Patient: sex M, age 78
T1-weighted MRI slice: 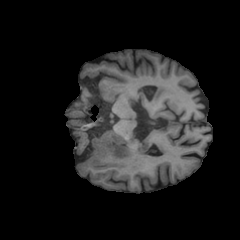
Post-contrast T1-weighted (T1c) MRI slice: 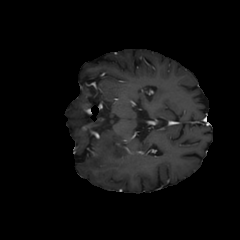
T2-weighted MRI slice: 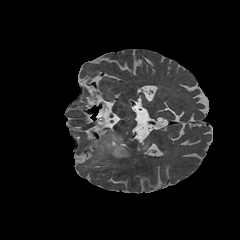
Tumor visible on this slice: yes
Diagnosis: Astrocytoma, IDH-wildtype
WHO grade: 3